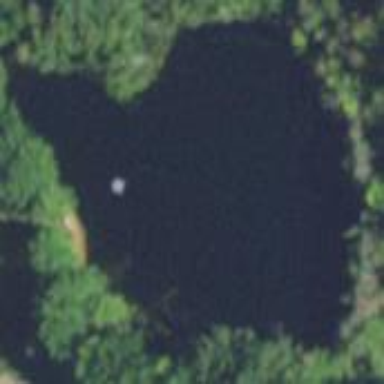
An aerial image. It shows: Peaceful pond surrounded by nature.